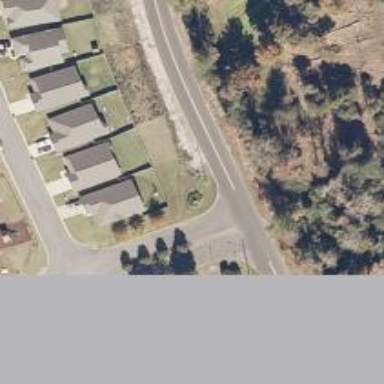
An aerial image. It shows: Residential road.